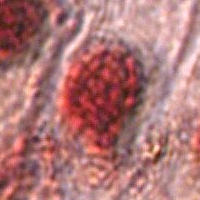
Label: prophase